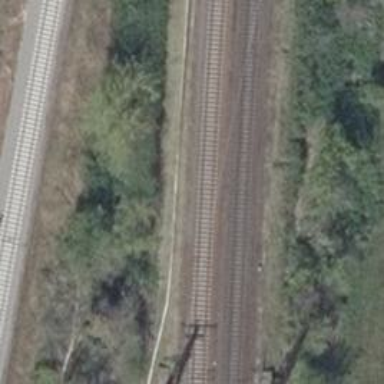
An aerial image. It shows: Railway track with contact lines for electrification.